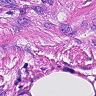
Metastatic tissue present: yes